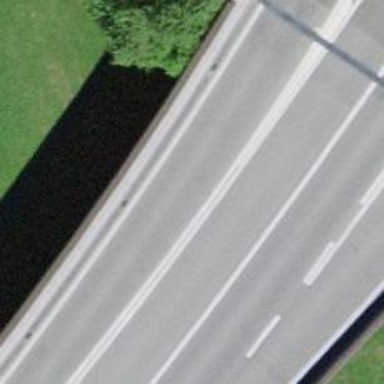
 designed for motor vehicles on trunk link."